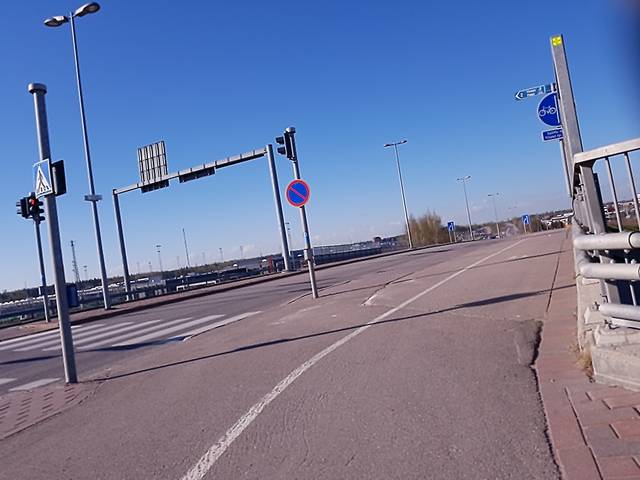
Region: Finland
Coordinates: 60.208, 24.929